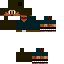
A male human skin with dark skin, wearing brown long hair dressed in a blue hoodie and black pants, featuring a closed mouth.